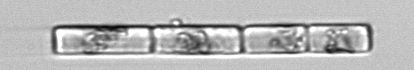
Label: Guinardia_delicatula